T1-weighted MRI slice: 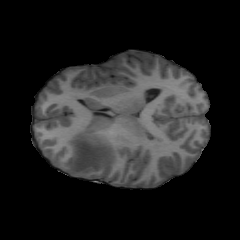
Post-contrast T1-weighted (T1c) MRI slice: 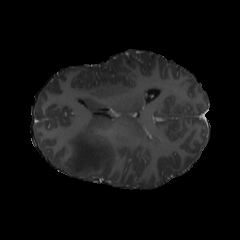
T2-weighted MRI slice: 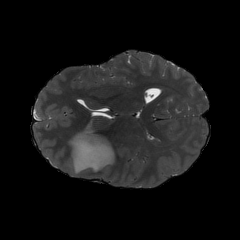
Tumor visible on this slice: yes